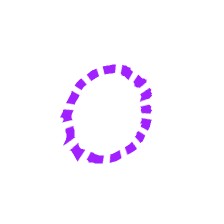
Shape: circle